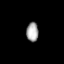
Tissue: lung
Cell type: Epithelial cells
Senescence score: 0.2253
Nuclear area (px): 228
Mean DAPI intensity: 164.32